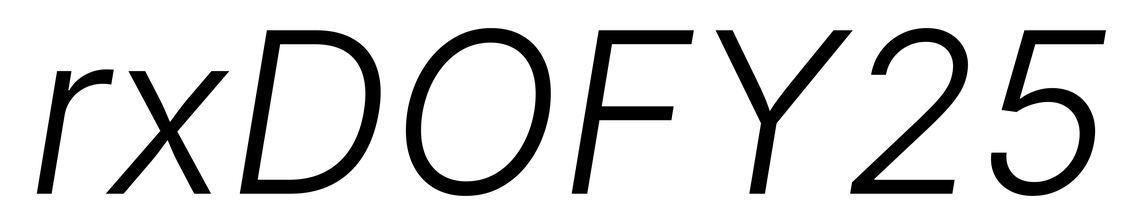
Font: Inter-Italic_Light_Italic